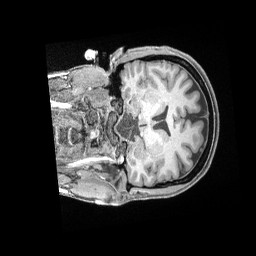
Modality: T1w
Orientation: coronal
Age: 37
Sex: female
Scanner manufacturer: siemens
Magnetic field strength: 3 T
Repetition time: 2 s
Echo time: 0.00211 s